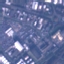
Land use / land cover: Industrial